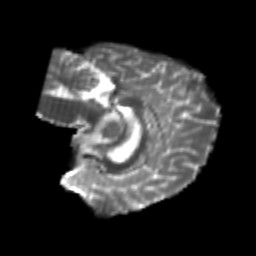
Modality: T2w
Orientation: sagittal
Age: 21
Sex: male
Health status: healthy
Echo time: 0.074 s